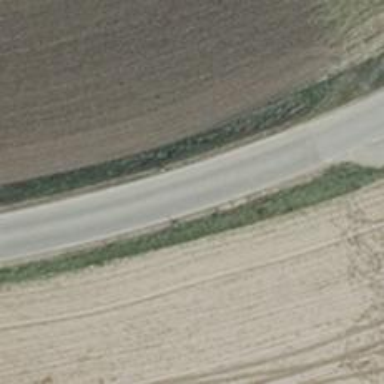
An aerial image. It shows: Unclassified road with asphalt surface.